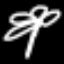
Label: palm tree